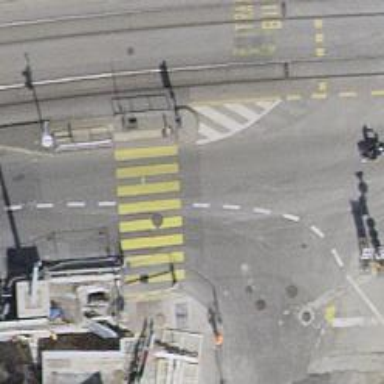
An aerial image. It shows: Crossing with traffic signals.